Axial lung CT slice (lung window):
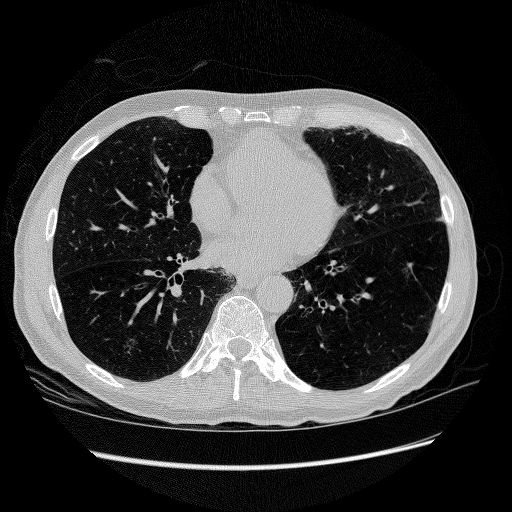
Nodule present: no